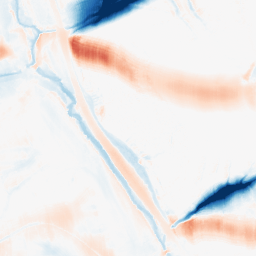
Category: morphological
Decomposition family: morphological_ellipse
Decomposition parameters: operation: average
width: 50
height: 20
Upsampling method: edge_directed
Upsampling parameters: scale: 2
Upsampling scale: 2